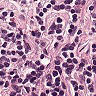
Metastatic tissue present: no